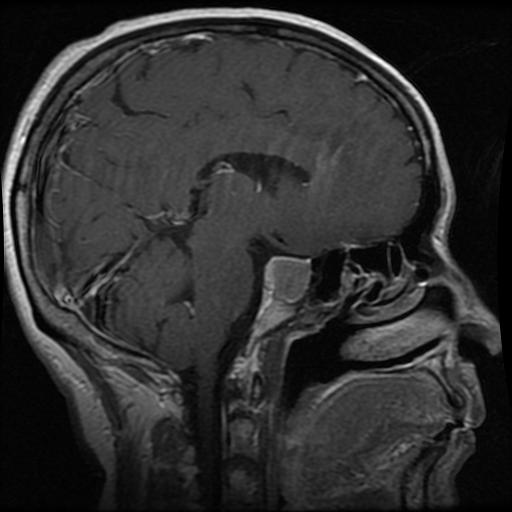
Label: pituitary